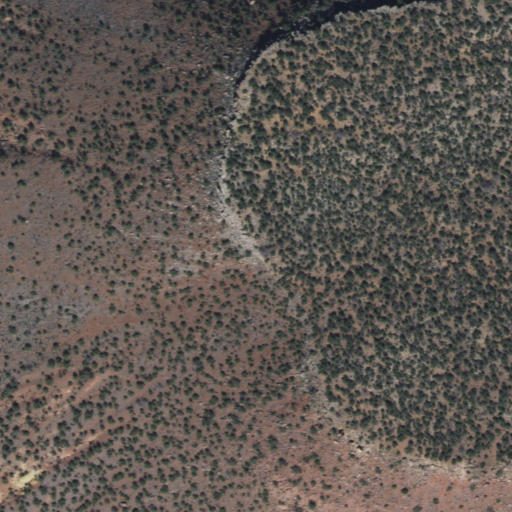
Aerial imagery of mountain in Arizona named Cedar Mountain containing evergreen forest and shrub